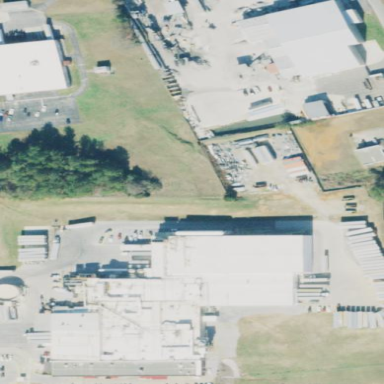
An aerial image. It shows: Industrial slaughterhouse with various works in progress.